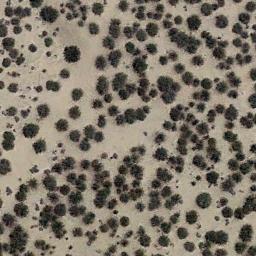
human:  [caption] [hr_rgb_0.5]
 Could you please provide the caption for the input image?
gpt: There are some scattered trees in this desert .

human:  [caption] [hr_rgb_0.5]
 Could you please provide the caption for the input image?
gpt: Chaparral is densely distributed on the sand .

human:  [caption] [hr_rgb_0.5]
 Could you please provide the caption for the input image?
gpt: The chaparral is consist of dense bushes .

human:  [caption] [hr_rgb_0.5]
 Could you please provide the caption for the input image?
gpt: A lot of dense chaparrals grow in the desert .

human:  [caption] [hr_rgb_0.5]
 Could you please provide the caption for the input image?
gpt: The vegetation in the chaparral is approximately the same size .